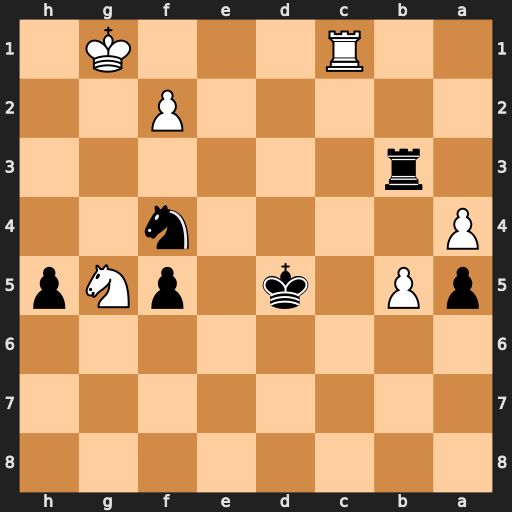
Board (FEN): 8/8/8/pP1k1pNp/P4n2/1r6/5P2/2R3K1
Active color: b
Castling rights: -
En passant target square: -
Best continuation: Ne2+ Kg2 Nxc1